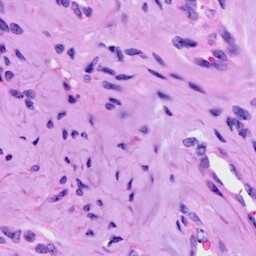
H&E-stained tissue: Cervix